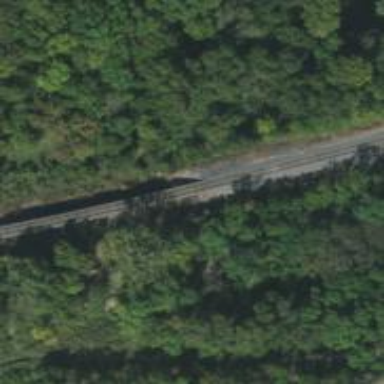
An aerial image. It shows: Railway track.